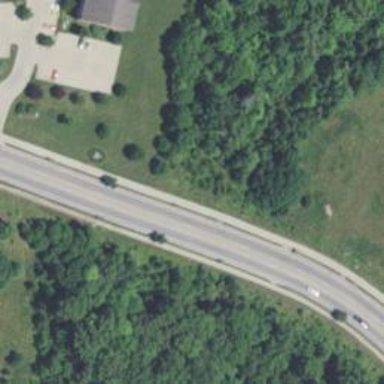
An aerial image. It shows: Footway along the road.